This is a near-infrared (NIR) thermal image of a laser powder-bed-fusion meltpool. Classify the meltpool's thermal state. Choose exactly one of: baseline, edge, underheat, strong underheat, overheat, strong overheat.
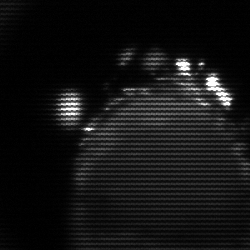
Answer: edge